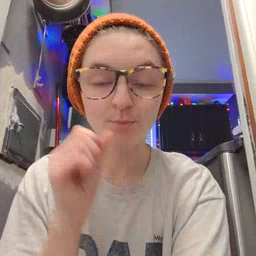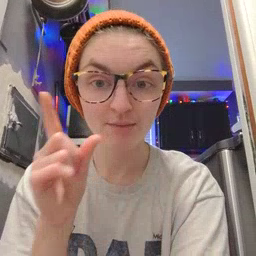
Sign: awake